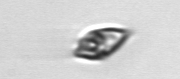
Label: Oxytoxum